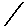
Label: line